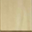
Piece: xx